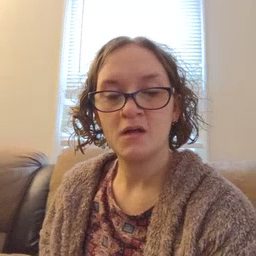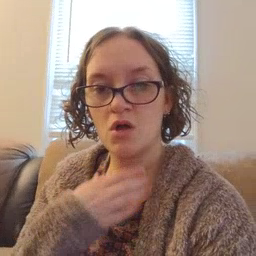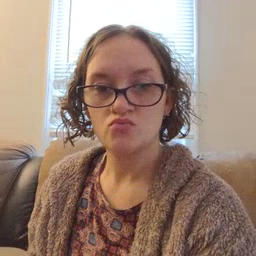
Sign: hungry